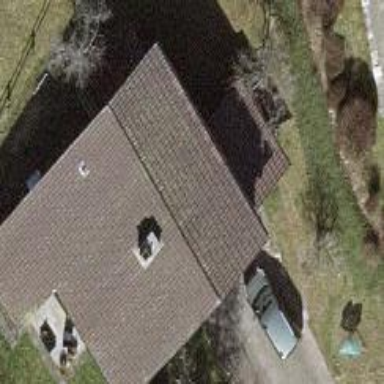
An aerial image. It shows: Detached building with gabled roof oriented across.